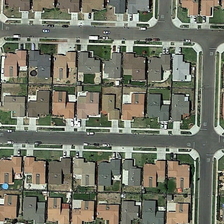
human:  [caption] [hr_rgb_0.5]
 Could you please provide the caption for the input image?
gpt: many buildings and green meadows are in a dense residential area .

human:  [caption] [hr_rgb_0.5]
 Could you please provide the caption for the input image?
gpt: many buildings and green meadows are in a dense residential area .

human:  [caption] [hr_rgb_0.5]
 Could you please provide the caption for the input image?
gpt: many buildings and green meadows are in a dense residential area .

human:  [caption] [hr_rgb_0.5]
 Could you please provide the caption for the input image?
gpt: many buildings and green meadows are in a dense residential area .

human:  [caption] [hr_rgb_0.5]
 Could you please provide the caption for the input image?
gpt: many buildings and green meadows are in a dense residential area .